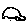
Label: car